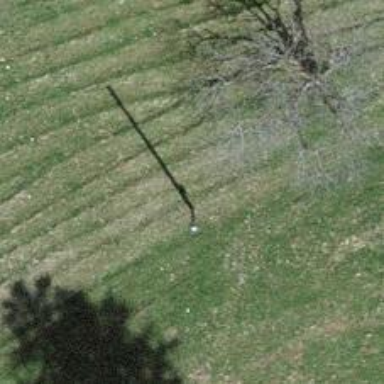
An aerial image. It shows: Minor power line.